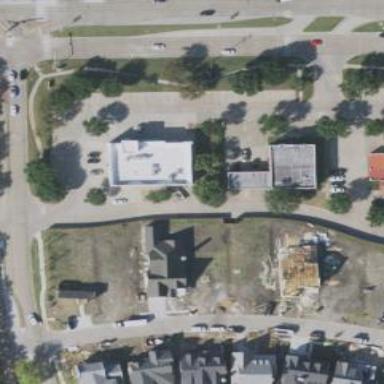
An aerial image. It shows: Healthcare clinic is depicted in the image.